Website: apple
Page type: address-validator
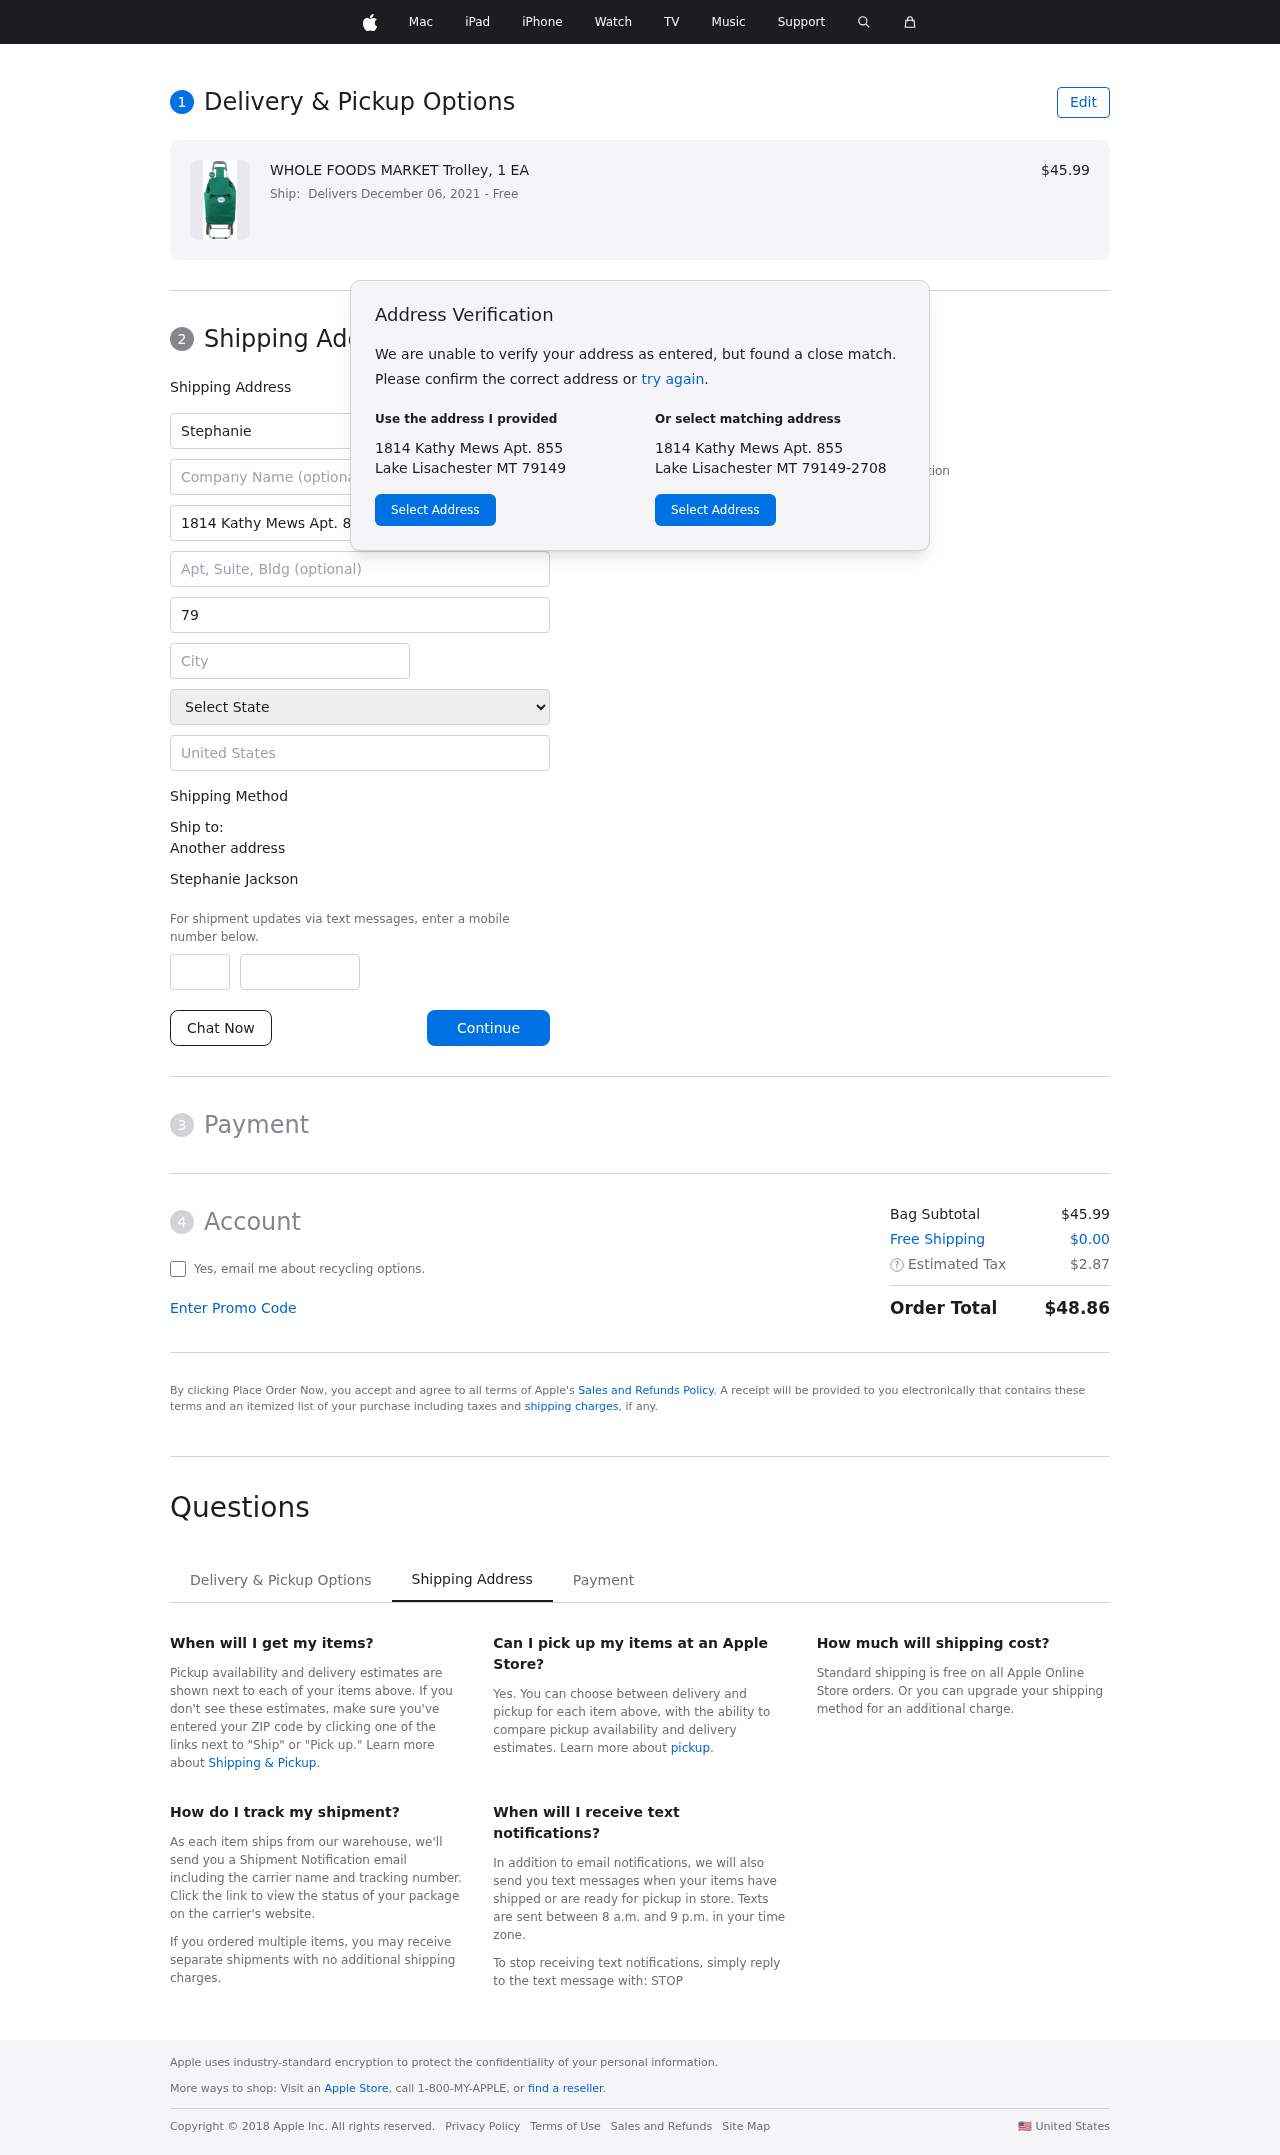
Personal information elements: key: PII_CITY
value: Lake Lisachester
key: PII_COUNTRY
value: United States
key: PII_FIRSTNAME
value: Stephanie
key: PII_FULLNAME
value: Stephanie Jackson
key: PII_LASTNAME
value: Jackson
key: PII_PHONE_AREA
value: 968
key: PII_PHONE_SUFFIX
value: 7238
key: PII_POSTCODE
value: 79149
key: PII_STATE
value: Montana
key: PII_STREET
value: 1814 Kathy Mews Apt. 855
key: PII_CITY_STATE_ZIP
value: Lake Lisachester MT 79149
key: PII_STATE_ABBR
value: MT
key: PII_POSTCODE_FULL
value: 79149
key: PII_POSTCODE_NUMERIC
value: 79149
Product elements: key: PRODUCT1_NAME
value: WHOLE FOODS MARKET Trolley, 1 EA
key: PRODUCT1_PRICE
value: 45.99
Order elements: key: ORDER_DELIVERY_DATE
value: Delivers December 06, 2021
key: ORDER_SUBTOTAL
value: $45.99
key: ORDER_SHIPPING_COST
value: $0.00
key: ORDER_TAX
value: $2.87
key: ORDER_TOTAL
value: $48.86